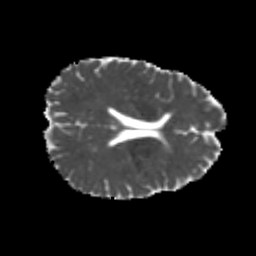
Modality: MD
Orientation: axial
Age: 25
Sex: male
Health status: healthy
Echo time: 0.074 s